【题型】解答题　【知识点】解析几何　【难度】easy
已知斜率为 $k$ 的直线 $l$ 经过抛物线 $C$：$y^2 = 4x$ 的焦点 $F$，且与抛物线 $C$ 交于不同的两点 $A(x_1,y_1)$、$B(x_2,y_2)$。\\

(1) 若点 $A$ 和 $B$ 到抛物线准线的距离分别为 $\dfrac{3}{2}$ 和 $3$，求 $|AB|$；\\

(2) 若 $|AF| + |AB| = 2|BF|$，求 $k$ 的值；\\

(3) 点 $M(t,0)$，$t>0$，对任意确定的实数 $k$，若 $\triangle AMB$ 是以 $AB$ 为斜边的直角三角形，判断符合条件的点 $M$ 有几个，并说明理由。
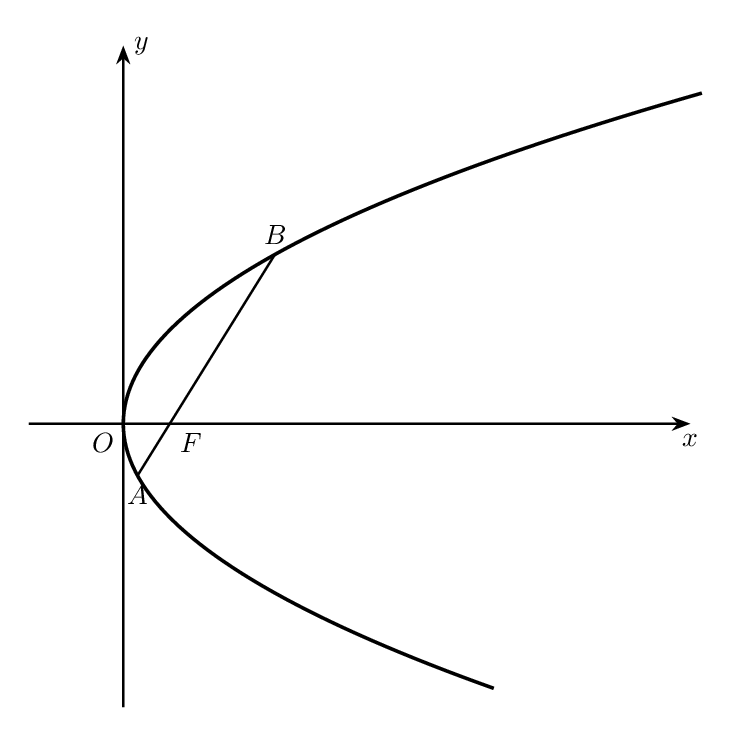
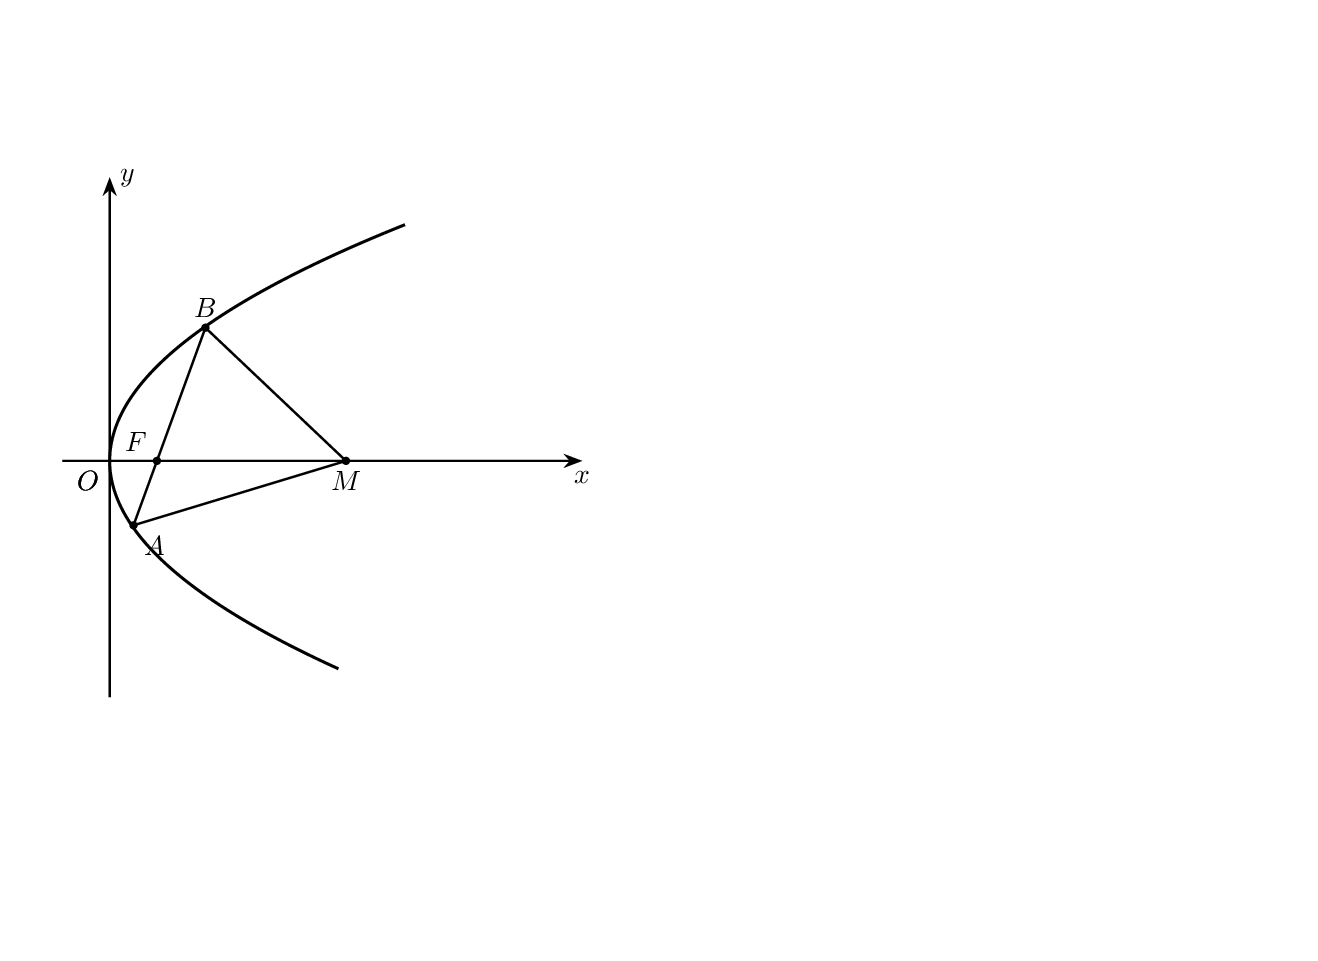
【解答】
\noindent
\textbf{【详解】}
(1) 根据抛物线定义，$|AF| = \dfrac{3}{2}$，$|BF| = 3$，$\therefore |AB| = \dfrac{9}{2}$。\\

(2) 直线 $l$ 的方程为 $y = k(x-1)$，\\

由
$\begin{cases}
y = k(x-1) \quad (1) \\
y^2 = 4x \quad (2)
\end{cases}$，
得 $k^2x^2 - (2k^2 + 4)x + k^2 = 0$，(3)，$\Delta = (2k^2 + 4)^2 - 4k^4 = 16k^2 + 16 > 0$，\\

$\implies
\begin{cases}
x_1 + x_2 = 2 + \dfrac{4}{k^2} \quad (4) \\
x_1x_2 = 1 \quad (5)
\end{cases}$\\

$|AF| = x_1 + 1$，$|BF| = x_2 + 1$，$|AB| = x_1 + x_2 + 2$，\\

$|AF| + |AB| = 2|BF|$，\\

$\implies (x_1 + 1) + (x_1 + x_2 + 2) = 2(x_2 + 1) \implies x_2 - 2x_1 = 1$\\

$x_1 = \dfrac{k^2 + 4}{3k^2}$，$x_2 = \dfrac{5k^2 + 8}{3k^2}$，\\

代入 (5) 得：$\dfrac{k^2 + 4}{3k^2} \cdot \dfrac{5k^2 + 8}{3k^2} = 1 \implies k^4 - 7k^2 - 8 = 0$，\\

$\implies k^2 = -1$（舍）或 $k^2 = 8$，$\therefore k = \pm 2\sqrt{2}$。\\

(3) $\because \triangle AMB$ 是以 $AB$ 为斜边的直角三角形，\\

$\therefore MA \perp MB$，$\overrightarrow{MA} \cdot \overrightarrow{MB} = 0$，\\

$(x_1 - t,\ y_1) \cdot (x_2 - t,\ y_2) = 0$，$(x_1 - t)(x_2 - t) + y_1y_2 = 0$，\\

即 $x_1x_2 - t(x_1 + x_2) + t^2 + y_1y_2 = 0$，\\

$y_1y_2 = k^2(x_1 - 1)(x_2 - 1) = k^2(x_1x_2 - x_1 - x_2 + 1) = -4$，\\

（或者 $y_1^2y_2^2 = 4x_1 \cdot 4x_2 = 16$，$y_1y_2 = -4$），\\

$\therefore 1 - t\left(2 + \dfrac{4}{k^2}\right) + t^2 - 4 = 0$，$t^2 - \left(2 + \dfrac{4}{k^2}\right)t - 3 = 0$，\\

$\Delta = \left(2 + \dfrac{4}{k^2}\right)^2 + 12 > 0$，$t_1 \cdot t_2 < 0$，方程仅有一个正实数解，\\

存在一个满足条件的点 $M$。